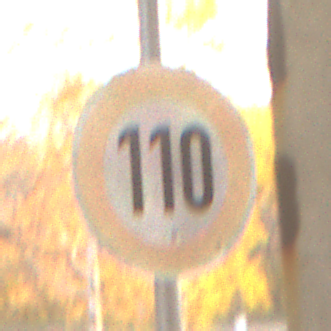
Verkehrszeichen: Geschwindigkeit110
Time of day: SunriseSunset
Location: Roofed (Suburban)
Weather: Clear
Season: NotSpecified
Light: Natural